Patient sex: M
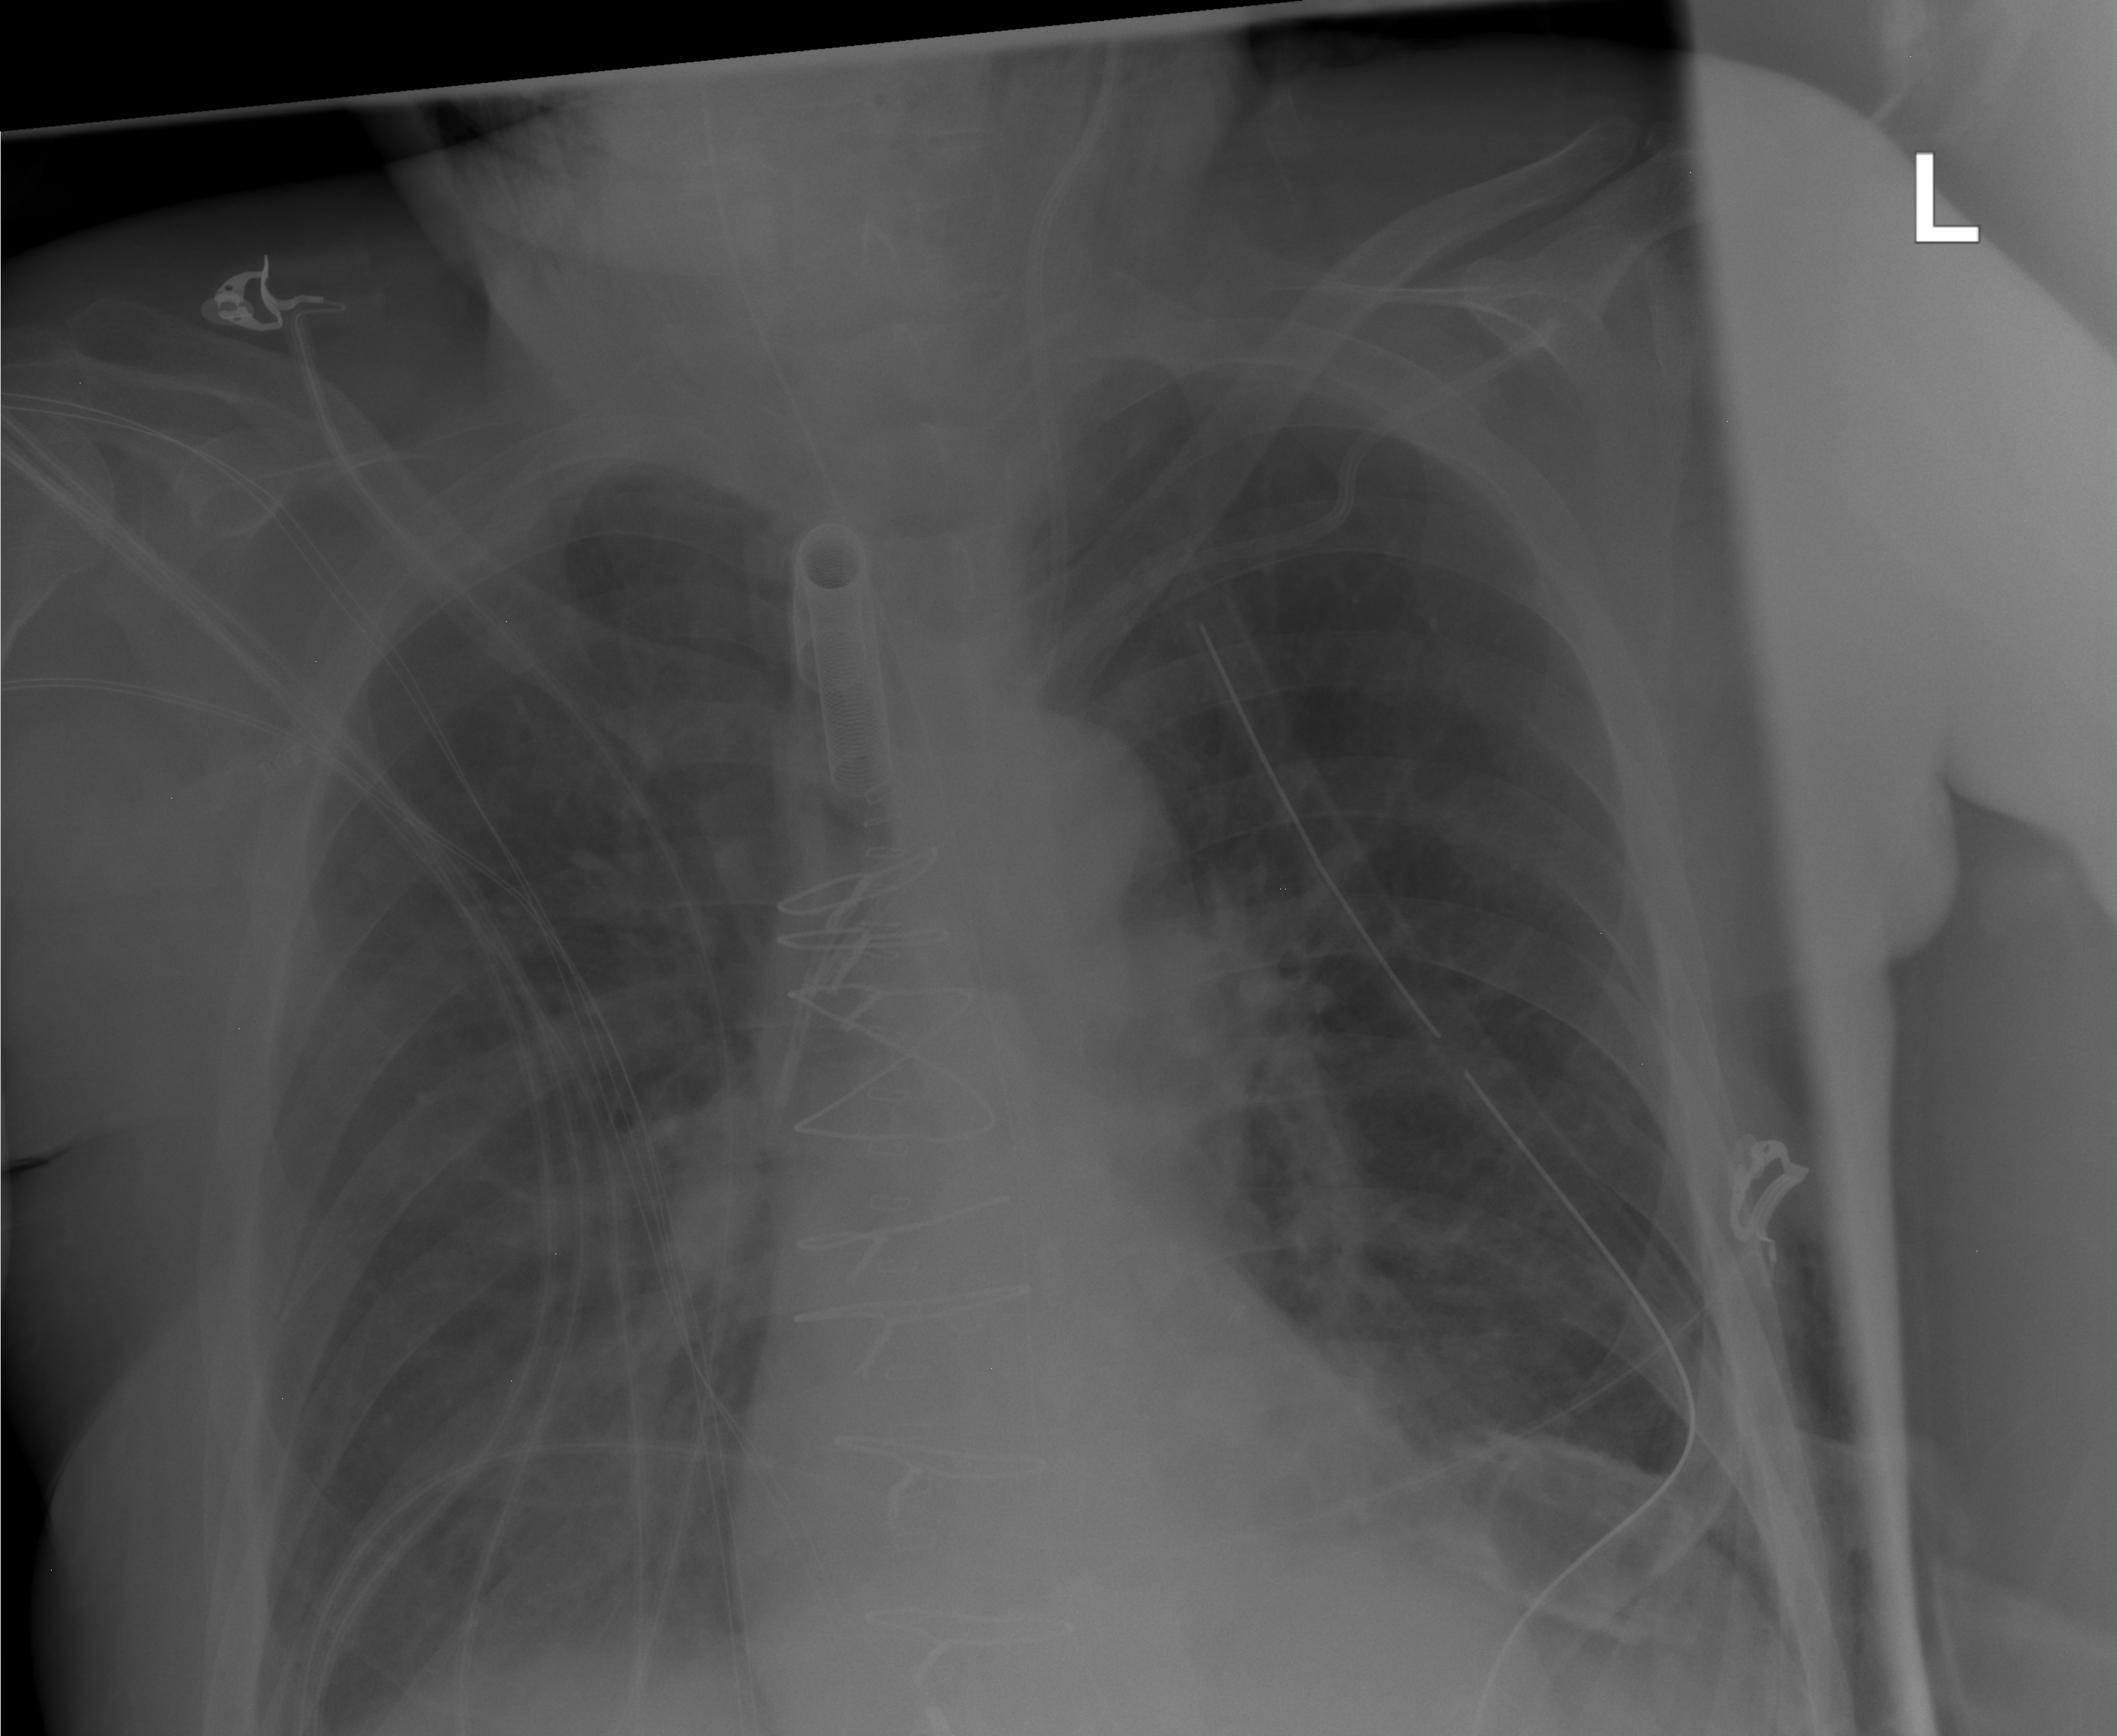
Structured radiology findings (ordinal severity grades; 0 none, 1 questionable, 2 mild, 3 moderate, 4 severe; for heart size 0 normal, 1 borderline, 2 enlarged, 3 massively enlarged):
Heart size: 0
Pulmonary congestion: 1
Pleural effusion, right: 0
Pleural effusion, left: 0
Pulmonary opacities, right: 1
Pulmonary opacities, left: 0
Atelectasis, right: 2
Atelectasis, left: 2